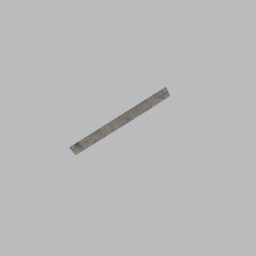
Label: architecture